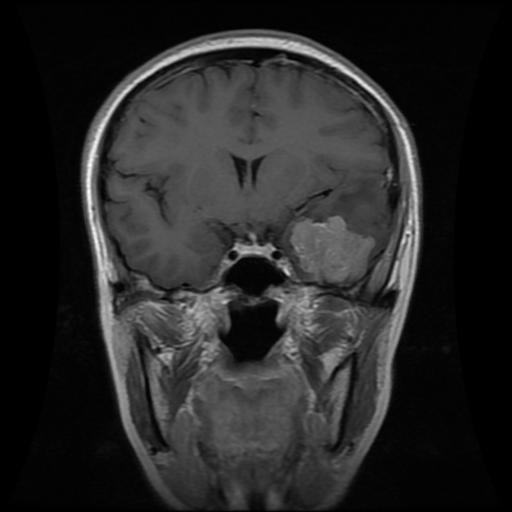
Label: meningioma